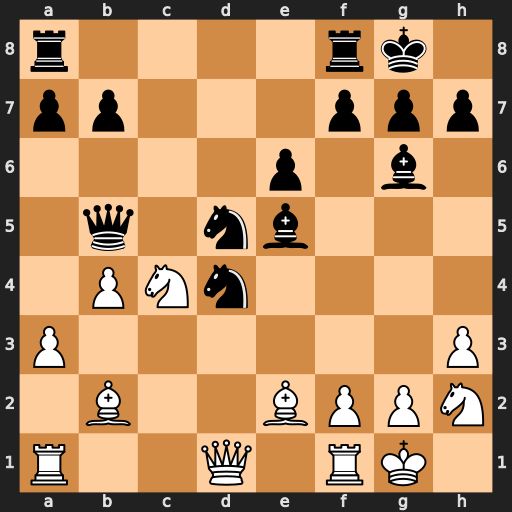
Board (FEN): r4rk1/pp3ppp/4p1b1/1q1nb3/1PNn4/P6P/1B2BPPN/R2Q1RK1
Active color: w
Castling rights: -
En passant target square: -
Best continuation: Bxd4 Bxh2+ Kxh2